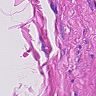
Metastatic tissue present: no